Interaction volume radius: 10 \u00c5
Interaction volume height: 10 \u00c5
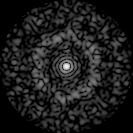
Disorder parameter: 0.8184